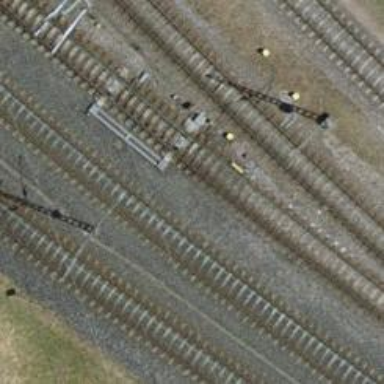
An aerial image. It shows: Solitary milestone along the railway.